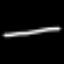
Label: line